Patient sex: F
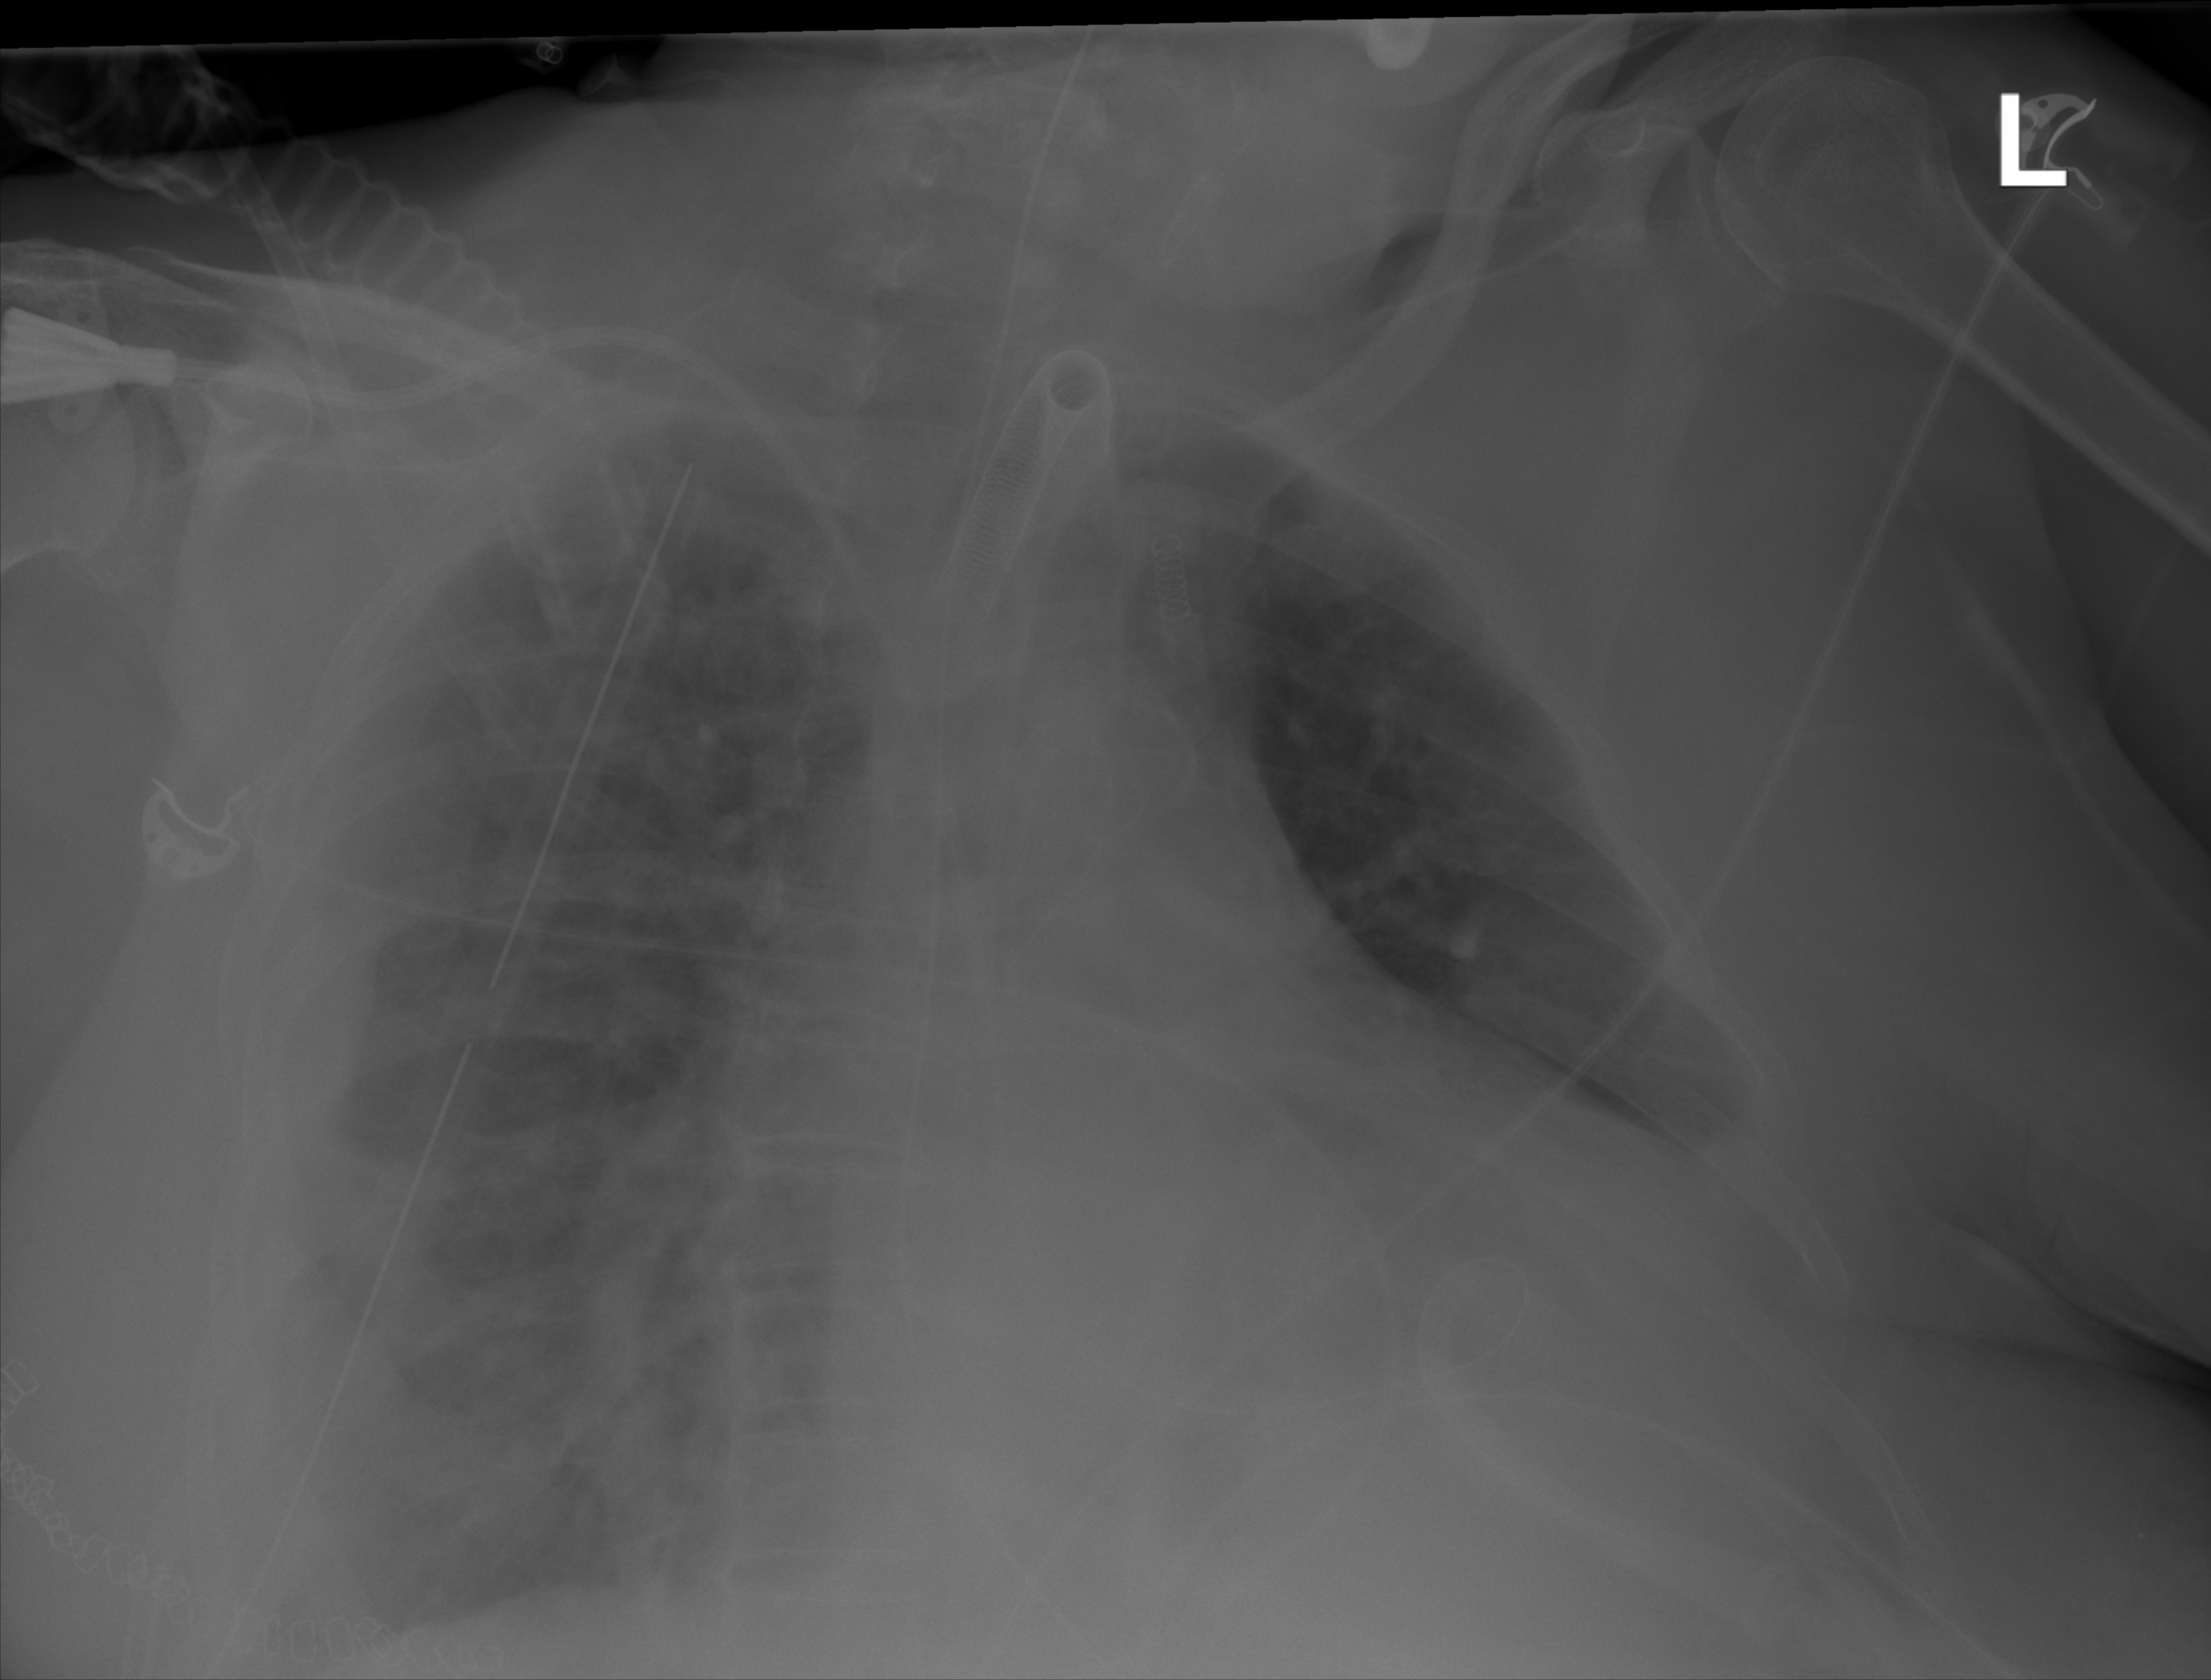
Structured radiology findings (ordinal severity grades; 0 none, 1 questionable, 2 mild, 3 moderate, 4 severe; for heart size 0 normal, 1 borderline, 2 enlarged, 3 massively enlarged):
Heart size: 2
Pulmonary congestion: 3
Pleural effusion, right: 2
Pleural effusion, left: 0
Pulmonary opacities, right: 0
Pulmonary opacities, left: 0
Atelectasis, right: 2
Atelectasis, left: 2